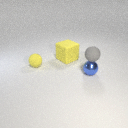
small yellow rubber sphere behind small blue metal sphere